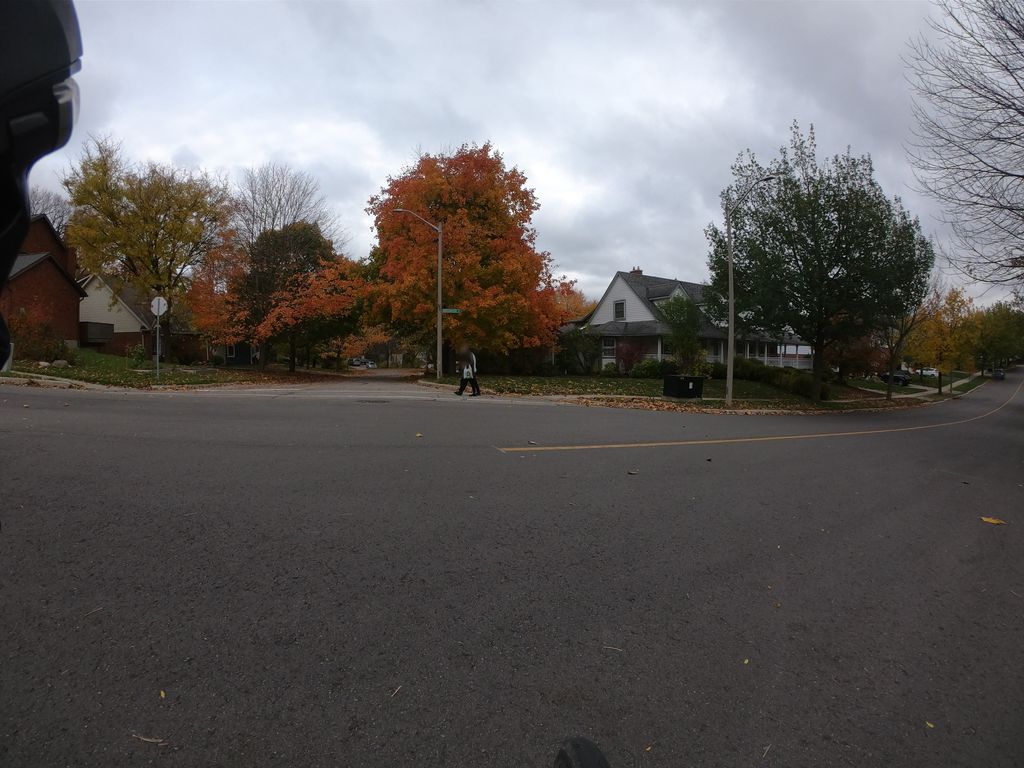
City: kitchener-waterloo